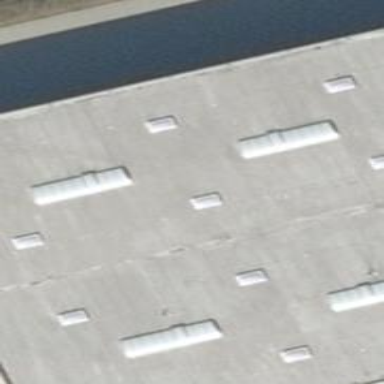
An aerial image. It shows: Warehouse.